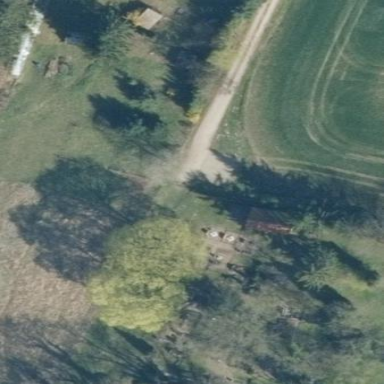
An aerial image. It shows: Farmyard area.